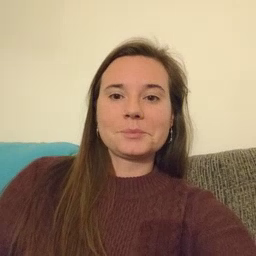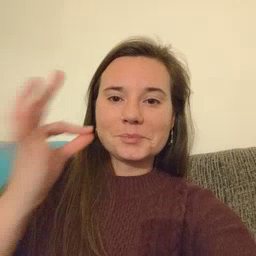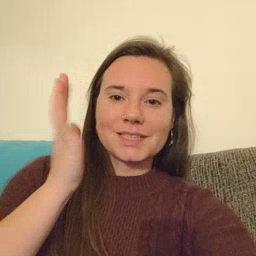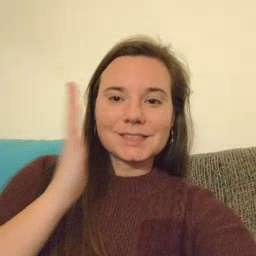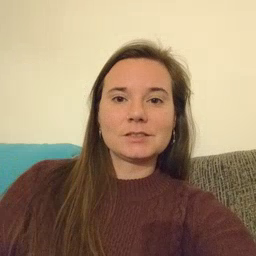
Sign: bee